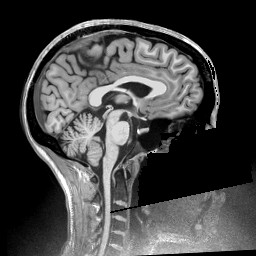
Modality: T1w
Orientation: sagittal
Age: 32
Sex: female